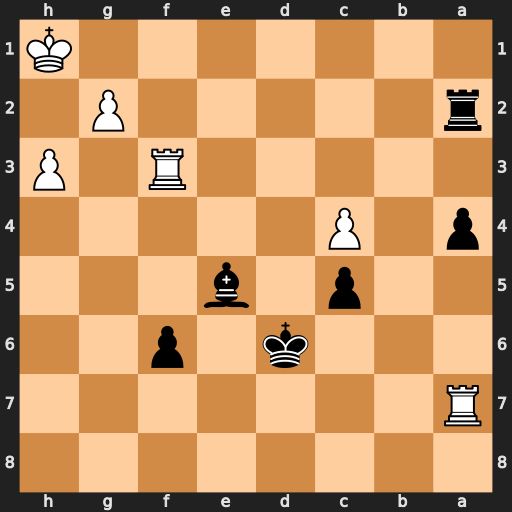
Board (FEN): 8/R7/3k1p2/2p1b3/p1P5/5R1P/r5P1/7K
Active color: b
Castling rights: -
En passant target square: -
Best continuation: Ra1+ Rf1 Rxf1#